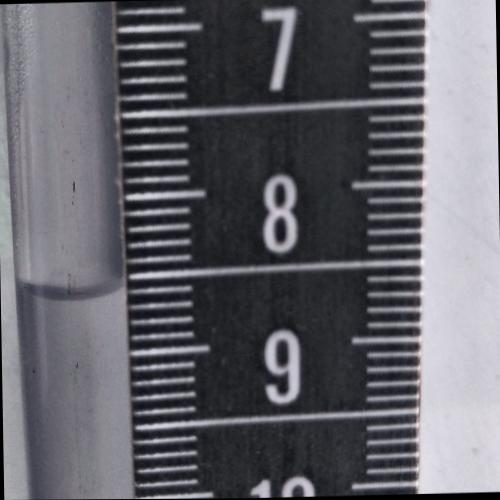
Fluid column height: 8.6 cm